Question: I am working out some tutorials in R. Each R code is contained in a specific folder. There are data files and other files in there. I want to open the '.r' file and source it such that I do not have to change the working directory in Rstudio as shown below:

Is there a way to specify my working directory automatically in R.
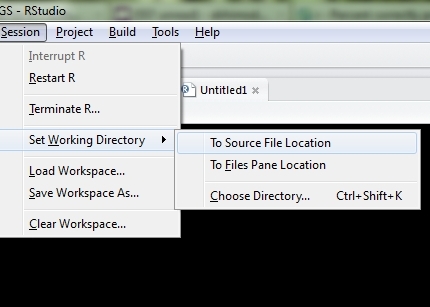
Answer: To get the location of a script being sourced, you can use 'utils::getSrcDirectory' or 'utils::getSrcFilename'. These require a function as an input. Create a script with the following lines, and source it to see their usage:
'''
print(utils::getSrcDirectory(function(){}))
print(utils::getSrcFilename(function(){}, full.names = TRUE))
'''
Changing the working directory to that of the current file can be done with:
'''
setwd(getSrcDirectory(function(){})[1])
'''
This does not work in RStudio if you the code rather than ing it. For that, you need to use 'rstudioapi::getActiveDocumentContext'.
'''
setwd(dirname(rstudioapi::getActiveDocumentContext()$path))
'''
This second solution requires that you are using RStudio as your IDE, of course.